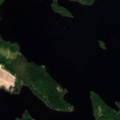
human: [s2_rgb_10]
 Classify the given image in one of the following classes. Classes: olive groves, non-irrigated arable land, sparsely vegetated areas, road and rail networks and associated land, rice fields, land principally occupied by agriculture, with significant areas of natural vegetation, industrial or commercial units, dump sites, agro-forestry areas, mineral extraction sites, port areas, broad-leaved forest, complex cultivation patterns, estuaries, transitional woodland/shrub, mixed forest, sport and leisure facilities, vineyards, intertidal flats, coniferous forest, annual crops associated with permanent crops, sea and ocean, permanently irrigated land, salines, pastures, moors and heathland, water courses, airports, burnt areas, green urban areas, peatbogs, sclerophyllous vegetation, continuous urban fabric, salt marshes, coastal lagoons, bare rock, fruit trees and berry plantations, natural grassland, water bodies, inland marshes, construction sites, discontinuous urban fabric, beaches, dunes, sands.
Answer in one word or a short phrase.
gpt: land principally occupied by agriculture, with significant areas of natural vegetation, coniferous forest, mixed forest, water bodies